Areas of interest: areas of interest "Financial and Insurance Institution"
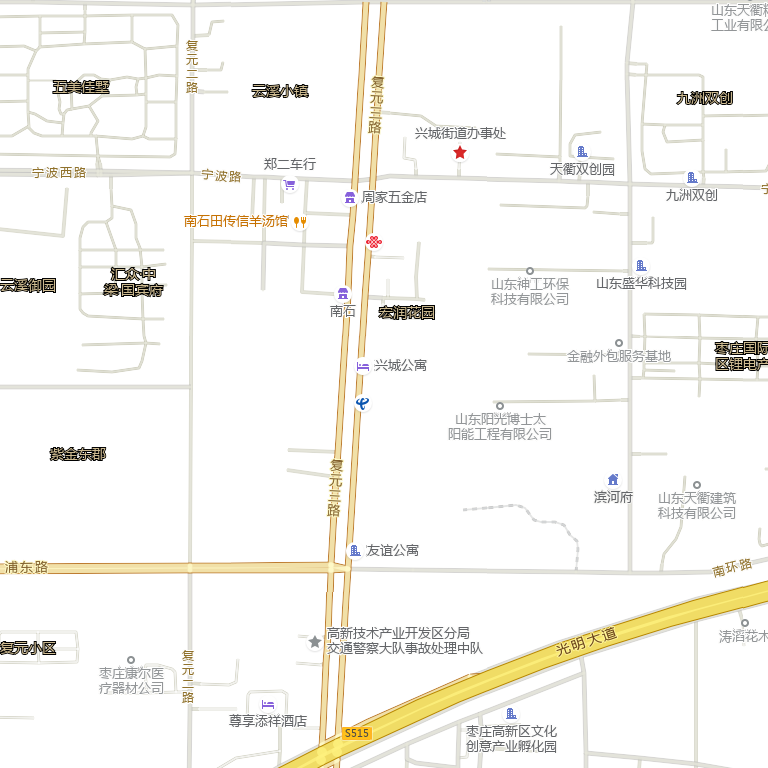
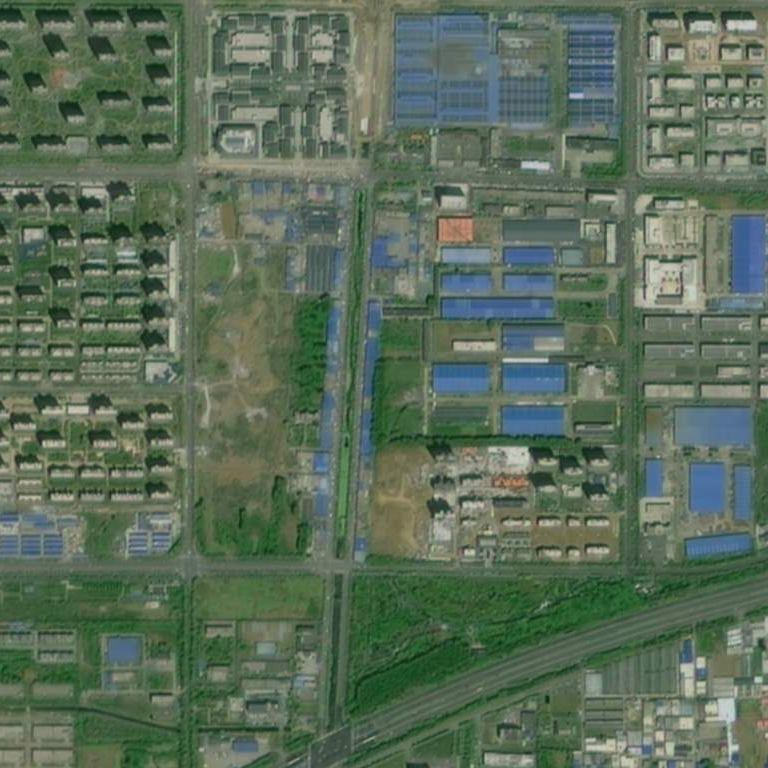